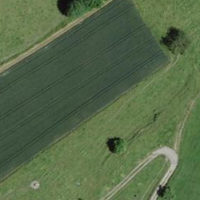
EUNIS habitat code: 25
Species observed at this site:
Chorthippus biguttulus